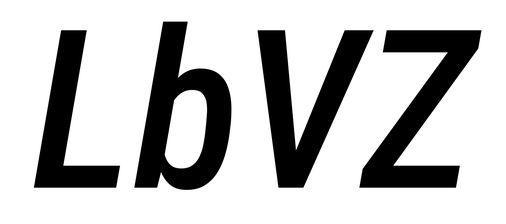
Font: Roboto-Italic_Condensed_Medium_Italic